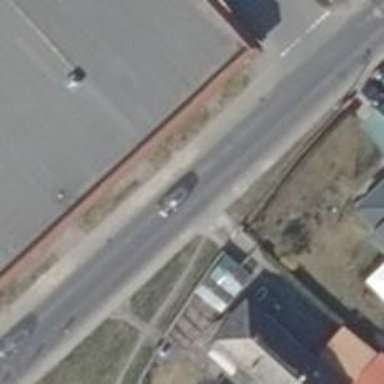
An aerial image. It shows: Unclassified road with asphalt surface. It has sidewalks on both sides.